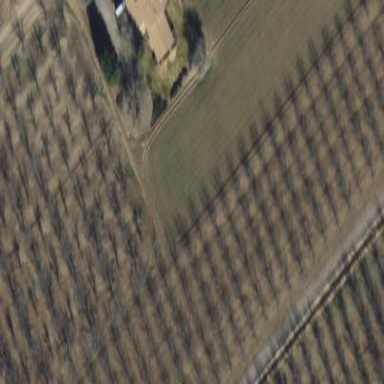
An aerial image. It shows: Orchard.